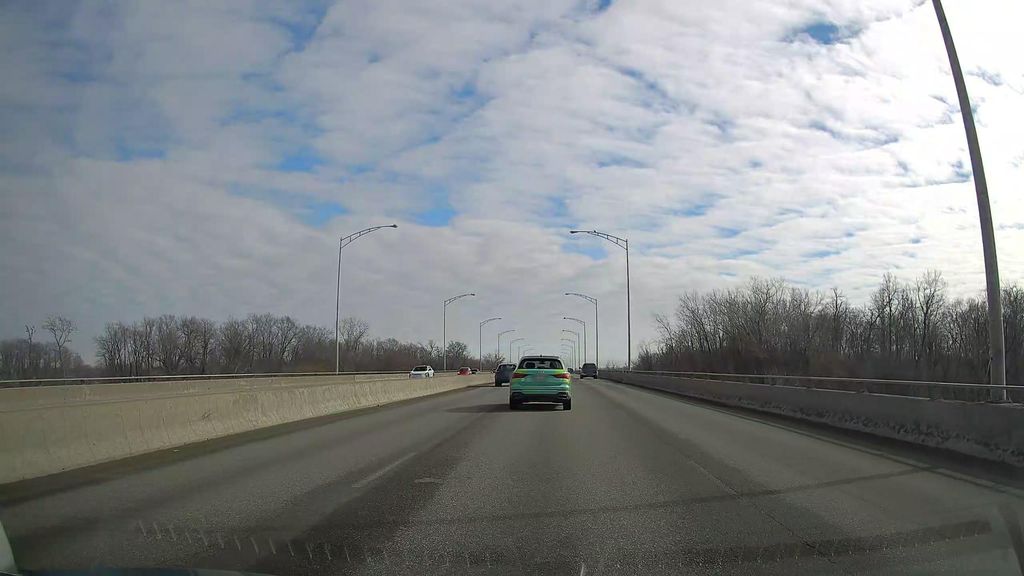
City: montreal